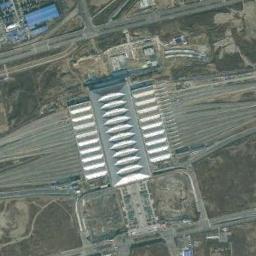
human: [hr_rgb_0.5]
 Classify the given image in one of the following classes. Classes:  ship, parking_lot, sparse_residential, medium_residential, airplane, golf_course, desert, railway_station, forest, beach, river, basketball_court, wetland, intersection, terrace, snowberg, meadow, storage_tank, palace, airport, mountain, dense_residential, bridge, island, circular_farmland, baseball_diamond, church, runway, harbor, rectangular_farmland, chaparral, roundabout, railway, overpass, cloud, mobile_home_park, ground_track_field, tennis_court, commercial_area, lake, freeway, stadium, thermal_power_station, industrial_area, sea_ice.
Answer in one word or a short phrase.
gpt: railway_station